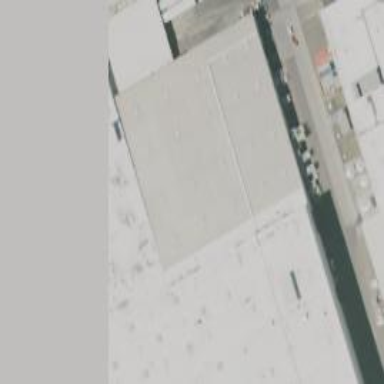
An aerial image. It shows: Building with flat roof.